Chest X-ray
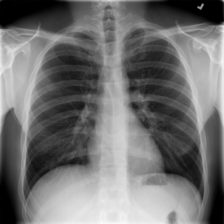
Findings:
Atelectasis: negative
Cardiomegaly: negative
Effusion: negative
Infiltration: negative
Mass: negative
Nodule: negative
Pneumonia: negative
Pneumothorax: negative
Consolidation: negative
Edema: negative
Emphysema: negative
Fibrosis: negative
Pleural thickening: negative
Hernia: negative